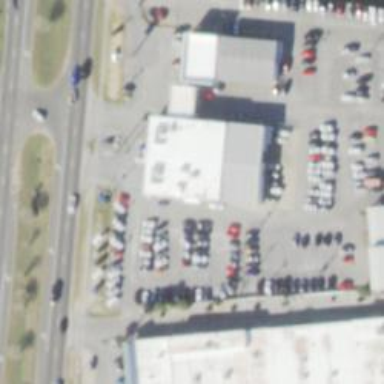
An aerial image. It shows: Building that houses car shop.